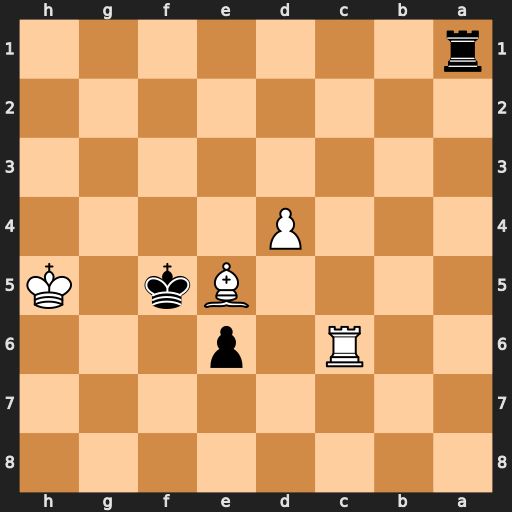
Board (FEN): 8/8/2R1p3/4Bk1K/3P4/8/8/r7
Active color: b
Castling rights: -
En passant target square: -
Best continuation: Rh1+ Bh2 Rxh2#